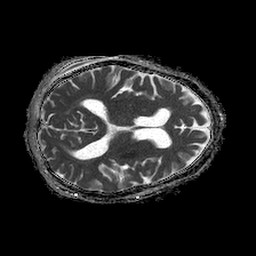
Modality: ADC
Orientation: axial
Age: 79
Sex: female
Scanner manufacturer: philips
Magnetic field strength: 1.5 T
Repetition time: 4.6 s
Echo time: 0.08631 s